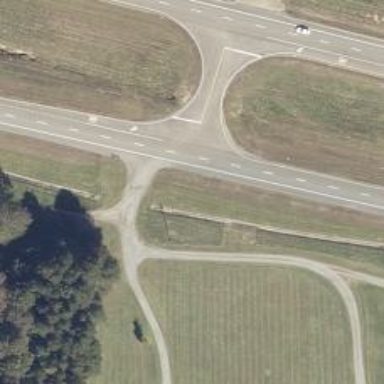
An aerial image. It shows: Primary highway with asphalt surface that includes dual carriageway.